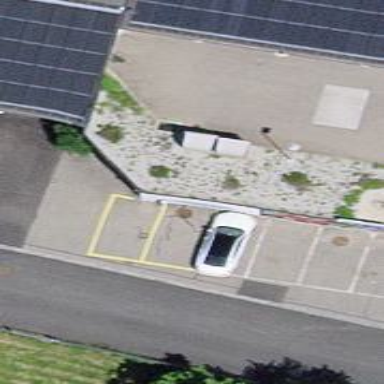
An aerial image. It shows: Charging station.